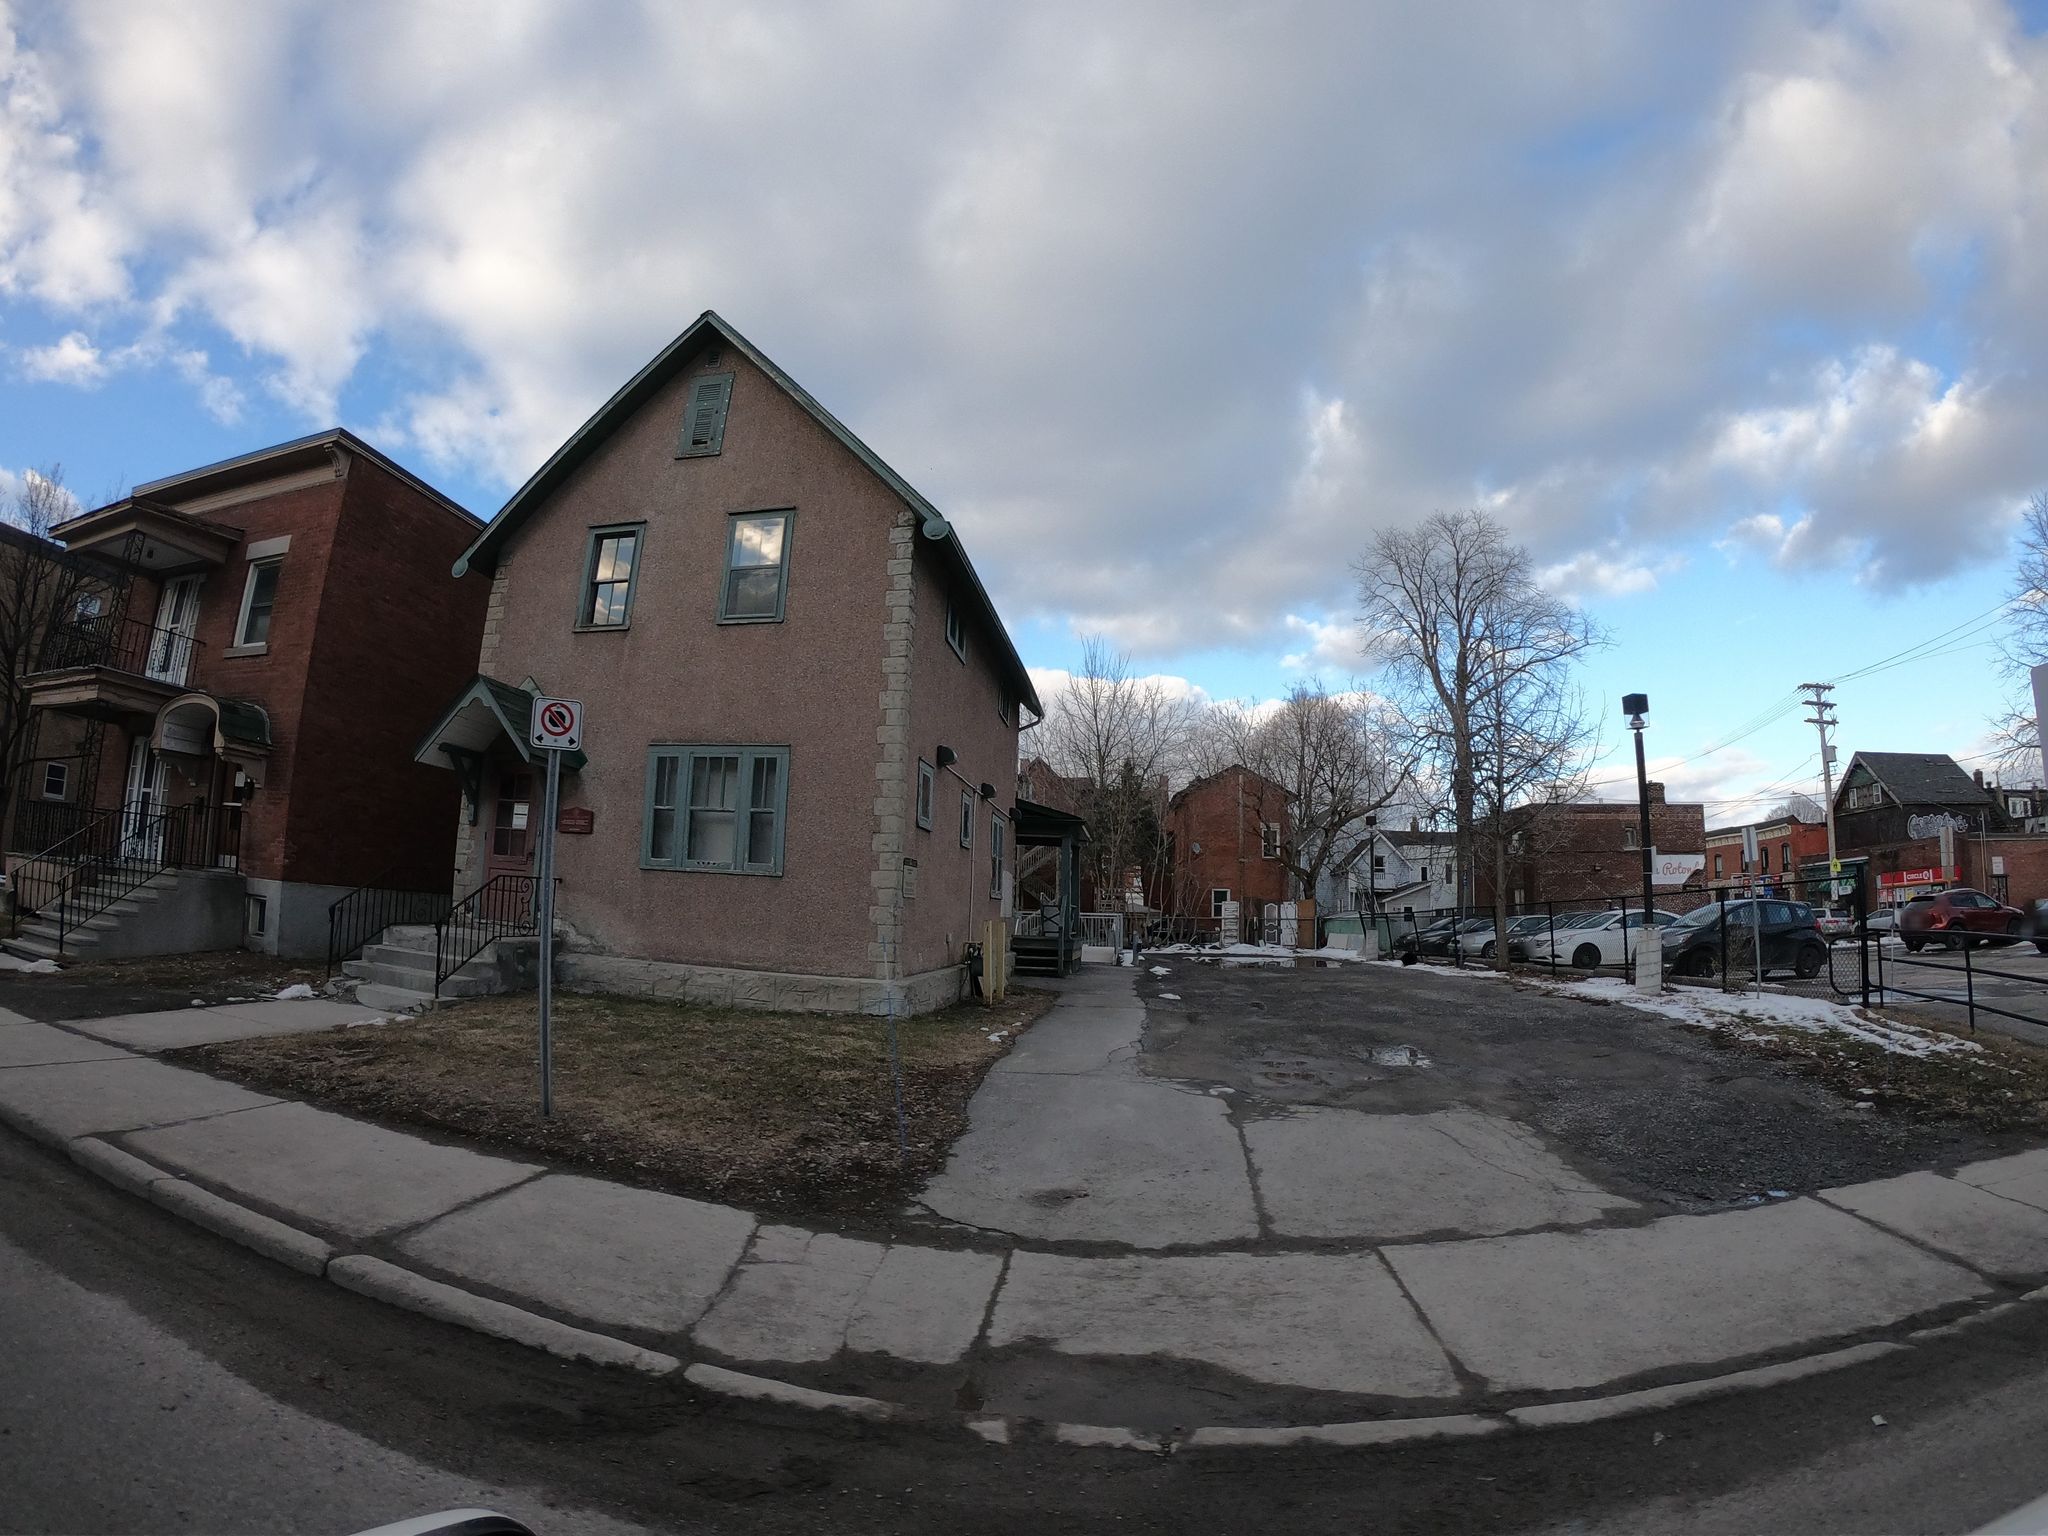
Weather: snowy
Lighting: day
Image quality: good
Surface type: walking surface
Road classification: footway
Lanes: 3
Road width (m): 1.5
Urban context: urban centre
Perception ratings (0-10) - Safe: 3.92, Lively: 8.36, Beautiful: 7.83, Boring: 5.22, Depressing: 4.55, Wealthy: 7.95